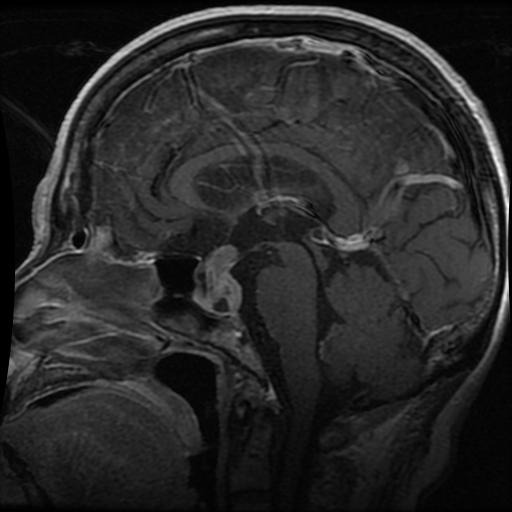
Label: pituitary